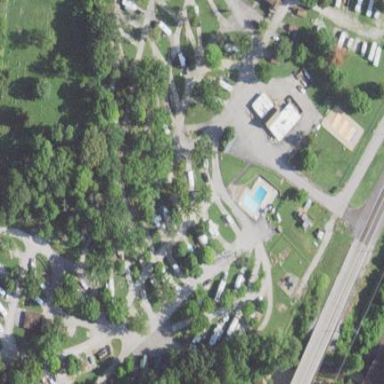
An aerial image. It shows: Campsite with sanitary dump station available.